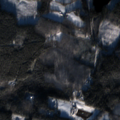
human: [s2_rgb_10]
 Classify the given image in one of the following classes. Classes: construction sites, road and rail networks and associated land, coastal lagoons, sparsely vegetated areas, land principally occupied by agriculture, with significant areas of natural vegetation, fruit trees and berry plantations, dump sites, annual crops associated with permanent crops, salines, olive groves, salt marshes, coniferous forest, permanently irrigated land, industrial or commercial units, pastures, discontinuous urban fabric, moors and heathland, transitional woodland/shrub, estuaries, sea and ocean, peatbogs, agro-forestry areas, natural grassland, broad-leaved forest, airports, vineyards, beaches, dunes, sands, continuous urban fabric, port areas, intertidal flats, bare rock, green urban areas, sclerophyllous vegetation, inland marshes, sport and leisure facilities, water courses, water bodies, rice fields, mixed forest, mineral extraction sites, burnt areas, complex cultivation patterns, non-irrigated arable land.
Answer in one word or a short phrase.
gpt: broad-leaved forest, coniferous forest, mixed forest, transitional woodland/shrub